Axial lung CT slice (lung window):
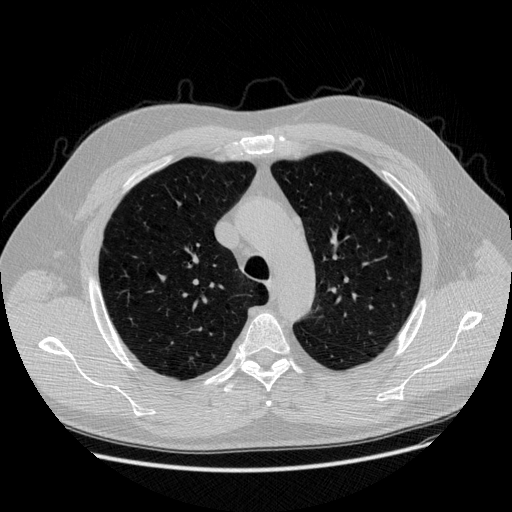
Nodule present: no